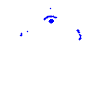
Particle: pion